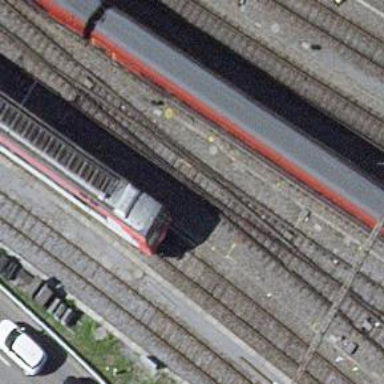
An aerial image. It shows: Electrified rail siding with contact line.